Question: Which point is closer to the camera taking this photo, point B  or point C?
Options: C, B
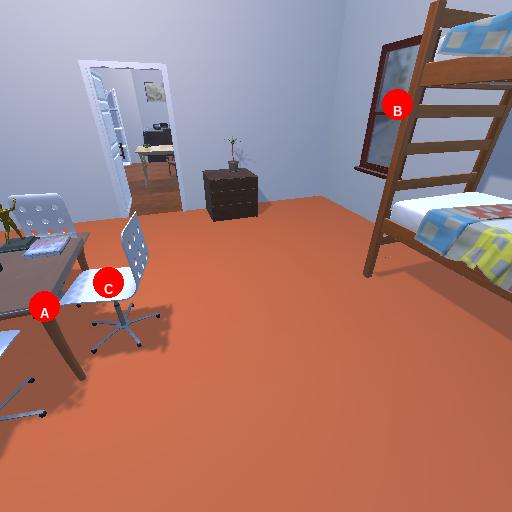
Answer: C